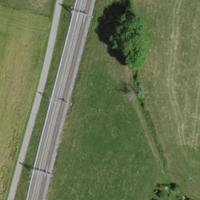
EUNIS habitat code: 52
Species observed at this site:
Filipendula ulmaria